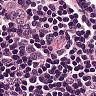
Metastatic tissue present: no